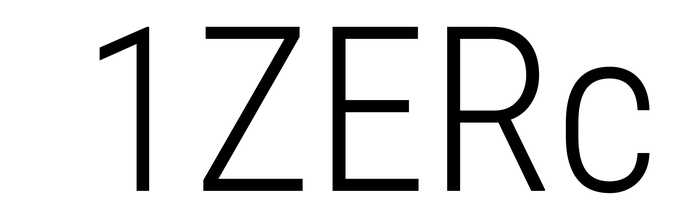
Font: Roboto_Condensed_Light